Question: I'm getting used to d3, but seem to be having trouble with more advanced structures. I'm fairly sure there's some subtlety or concept I am not fully appreciating. I want to be able to mirror a changing hierarchical data structure with a changing hierarchical element structure.
My data structure is 3 groups, each with 3 items. Each group and item has a unique key, extracted using a key function in the 'data()' call.
I build the structure, and I can remove a top-level item; '.exit().remove()' works just fine on that selection. BUT, modifying or removing any sub-item is simply not reflected in the generated element structure.
Full (non-)working jsFiddle here!: <URL>, and the all-important enticingly beautiful screenshot:

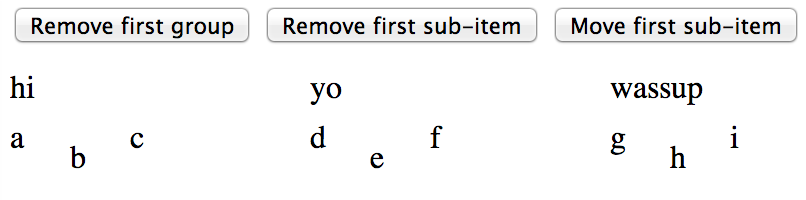
Answer: The problem is that your definition of 'groups' is using 'svg.enter()' and the subselection is made on 'groups'. That is, you're not seeing a change because 'groups' in this case is empty (no enter selection for the SVGs) and therefore there's no subselection.
To fix, simply do the subselection based on e.g. 'svg' (there are a number of ways to fix this -- not saying that this is necessarily the best one). As you are appending the elements to a 'g' within the SVG, the selector would be 'svg.selectAll("g").selectAll("text.item")...'.
Complete demo <URL>.